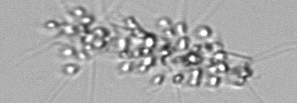
Label: Chaetoceros_didymus_TAG_external_flagellate